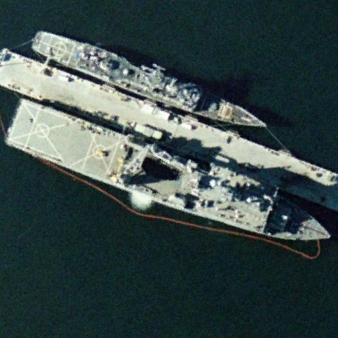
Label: combat